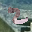
Label: 2